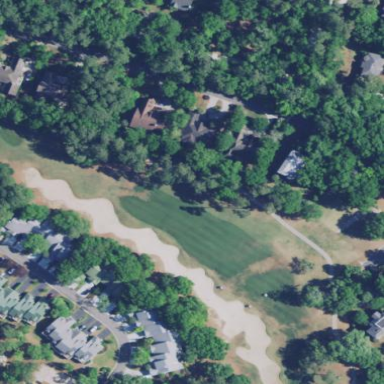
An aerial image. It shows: Grassy area designated as golf fairway.